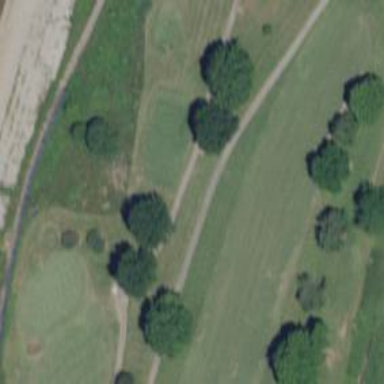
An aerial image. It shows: Service road designated as golf cart path.